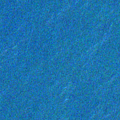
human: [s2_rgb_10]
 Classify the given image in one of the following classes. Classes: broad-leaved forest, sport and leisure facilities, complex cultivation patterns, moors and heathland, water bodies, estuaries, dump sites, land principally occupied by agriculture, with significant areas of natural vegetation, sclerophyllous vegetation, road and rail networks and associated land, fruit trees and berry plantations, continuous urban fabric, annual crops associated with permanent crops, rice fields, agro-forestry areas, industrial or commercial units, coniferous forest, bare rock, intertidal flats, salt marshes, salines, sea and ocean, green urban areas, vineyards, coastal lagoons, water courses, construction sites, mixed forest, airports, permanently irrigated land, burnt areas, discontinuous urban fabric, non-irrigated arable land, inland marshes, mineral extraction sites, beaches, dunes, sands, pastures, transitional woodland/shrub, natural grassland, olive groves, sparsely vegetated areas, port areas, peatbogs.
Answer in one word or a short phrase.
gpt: sea and ocean